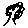
Label: tree